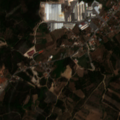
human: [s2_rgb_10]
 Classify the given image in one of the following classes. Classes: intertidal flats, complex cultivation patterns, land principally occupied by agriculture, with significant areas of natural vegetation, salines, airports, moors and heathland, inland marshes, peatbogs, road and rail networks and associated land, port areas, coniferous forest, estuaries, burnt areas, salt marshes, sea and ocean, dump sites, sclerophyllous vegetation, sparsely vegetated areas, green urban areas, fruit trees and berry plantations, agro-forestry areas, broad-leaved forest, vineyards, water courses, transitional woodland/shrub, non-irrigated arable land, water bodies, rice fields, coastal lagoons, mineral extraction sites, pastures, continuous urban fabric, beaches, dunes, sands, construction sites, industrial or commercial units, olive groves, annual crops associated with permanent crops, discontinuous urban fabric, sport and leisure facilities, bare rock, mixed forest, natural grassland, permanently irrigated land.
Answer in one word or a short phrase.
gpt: discontinuous urban fabric, olive groves, land principally occupied by agriculture, with significant areas of natural vegetation, mixed forest, sclerophyllous vegetation, transitional woodland/shrub